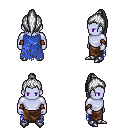
a pixel art fantasy rpg character, male body template, dark elf, purple skin, blue tattered cape, robe skirt, white long topknot hairstyle, leather bracers, metal boots, four views (front, back, left, right), 2x2 character sprite sheet, small pixel art, hard edges, no anti-aliasing